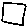
Label: square